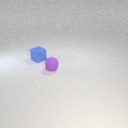
small purple rubber sphere to the right of small blue rubber cube